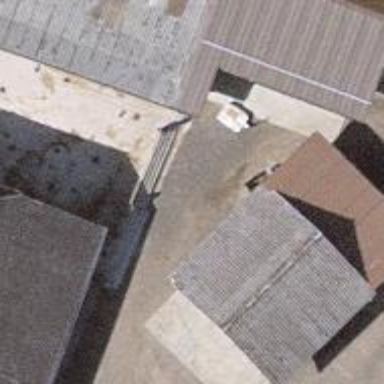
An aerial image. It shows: Garage.